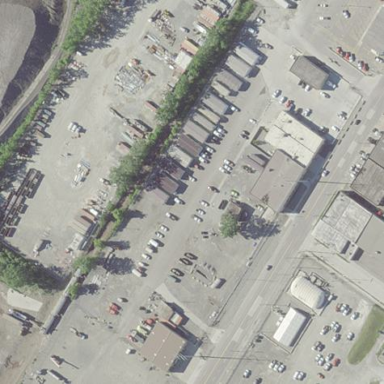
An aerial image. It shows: Industrial area.